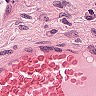
Metastatic tissue present: no